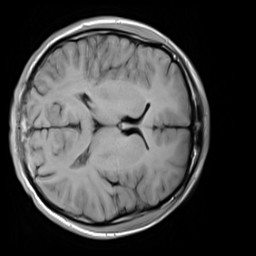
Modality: T1w
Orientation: axial
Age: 21
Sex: male
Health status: healthy
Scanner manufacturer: siemens
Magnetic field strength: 3 T
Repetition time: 4.1 s
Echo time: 0.0085 s